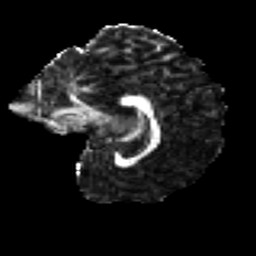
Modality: FA
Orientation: sagittal
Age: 42
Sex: female
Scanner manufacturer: ge
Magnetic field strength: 3 T
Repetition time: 7.8 s
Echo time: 0.0606 s